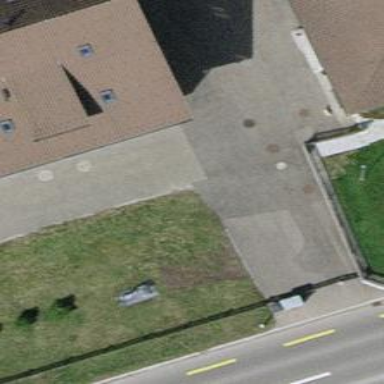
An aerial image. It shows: Driveway made of paving stones.